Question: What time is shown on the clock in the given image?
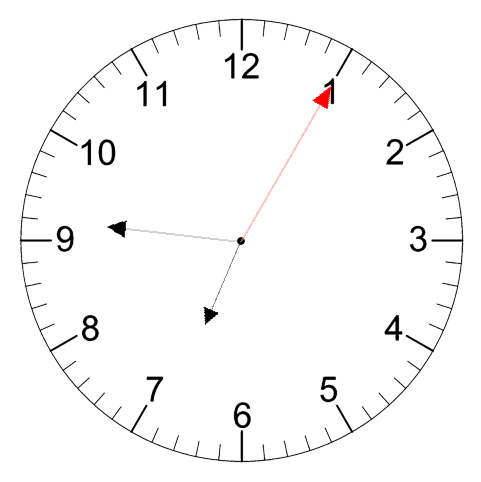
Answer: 06:46:05